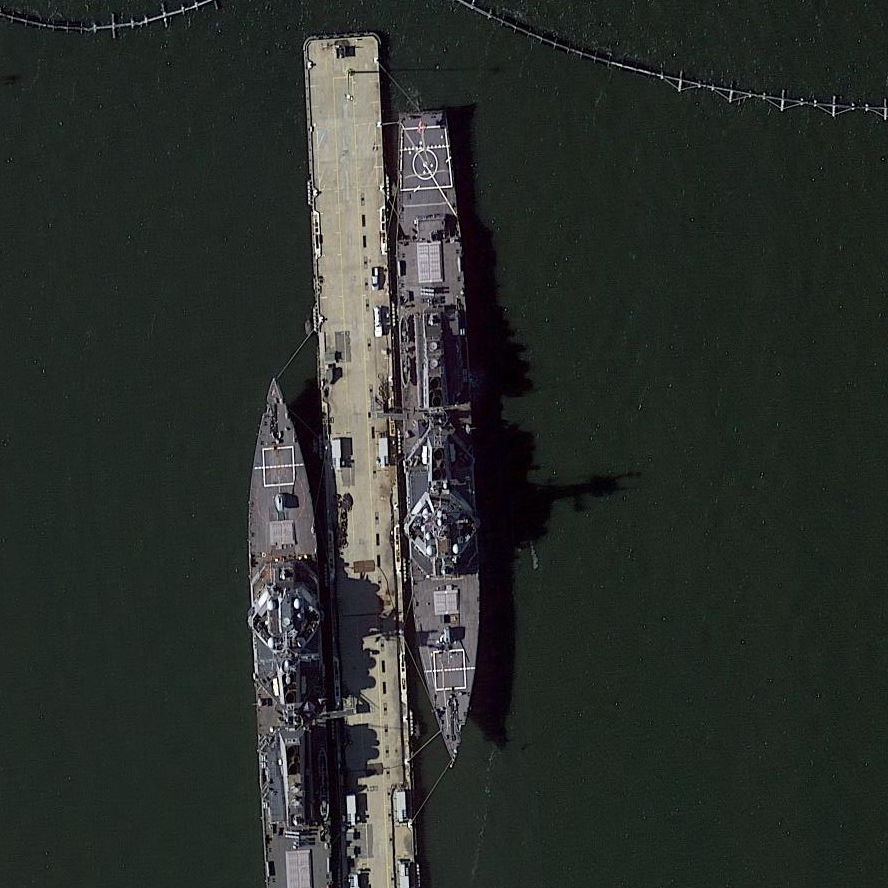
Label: destroyer